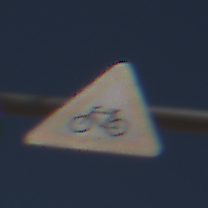
Verkehrszeichen: RadverkehrRechts
Umgebung: Outdoor, Nature
Tageszeit: MorningAfternoon
Wetter: Clear
Licht: Natural
Jahreszeit: NotSpecified
Kontrast: HighContrast